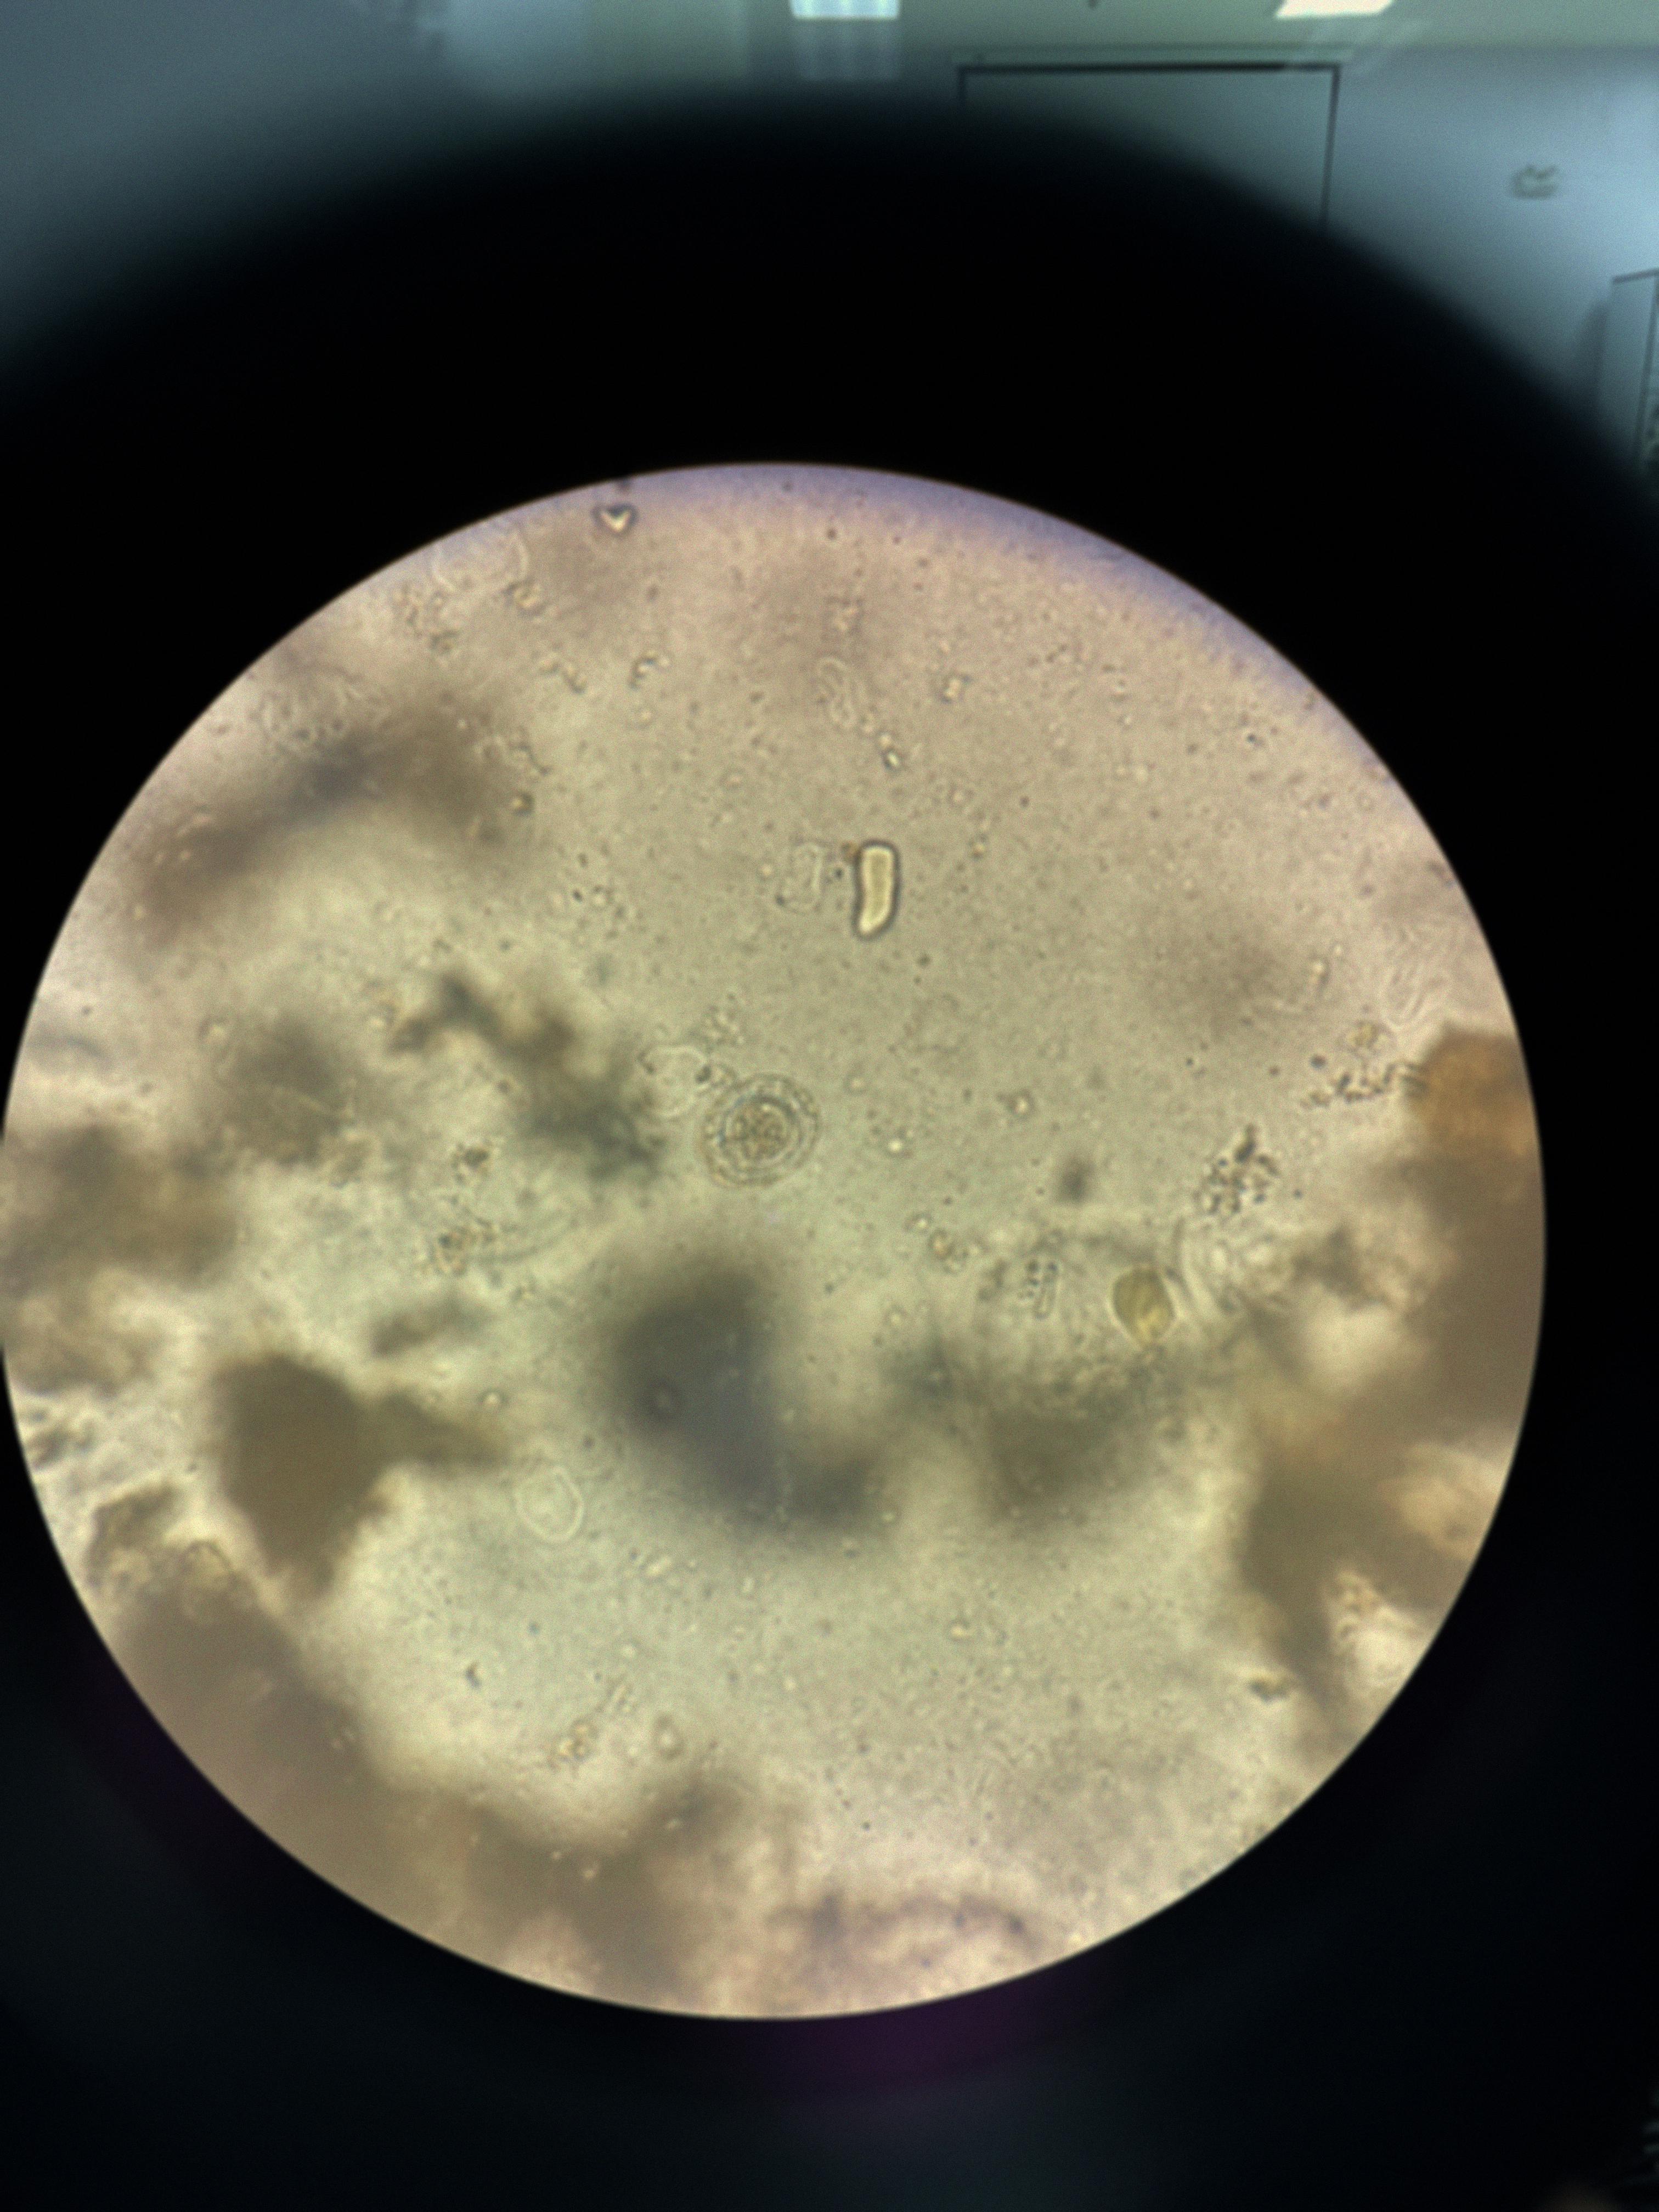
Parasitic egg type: Hymenolepis nana